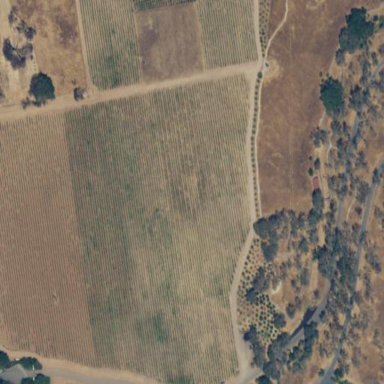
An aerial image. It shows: Vineyard with wine grapes as the crop.